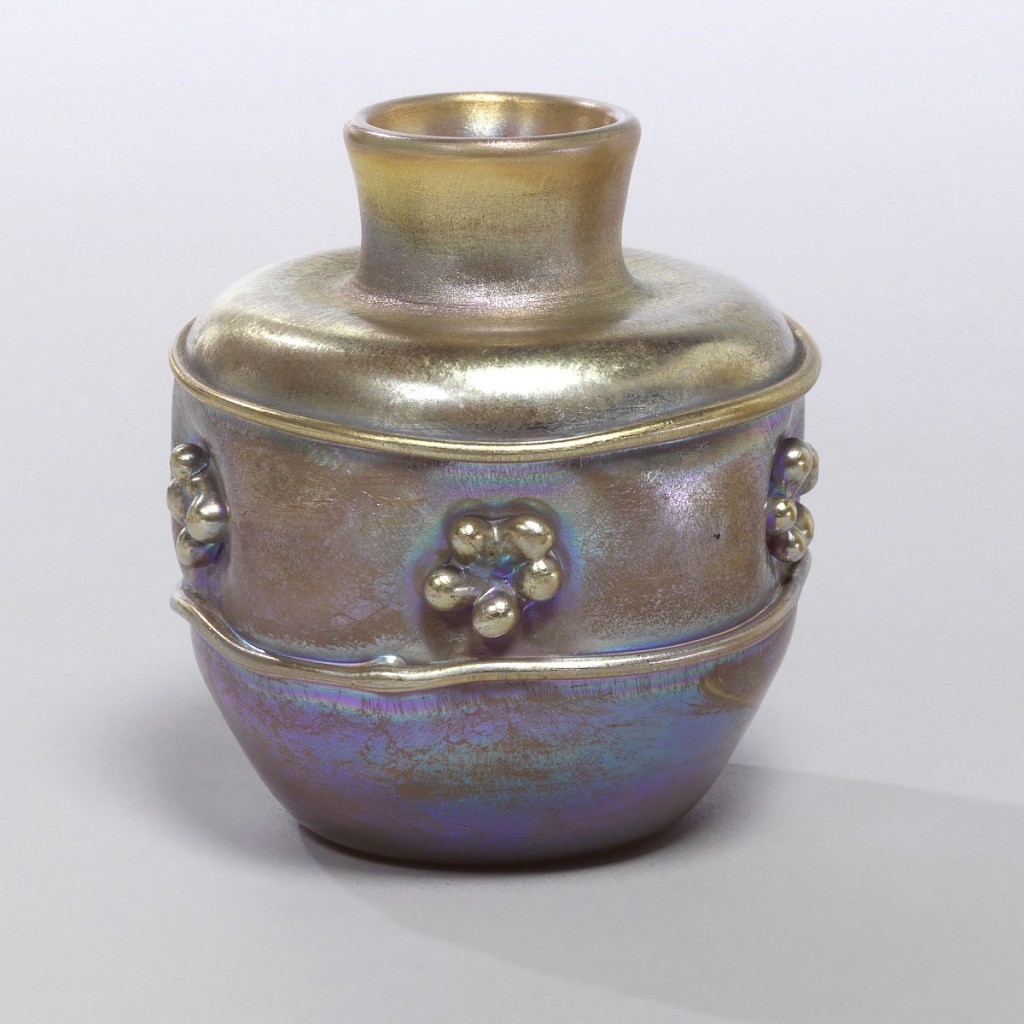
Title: Vase
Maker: Louis Comfort Tiffany, American, 1848–1933
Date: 1900–10
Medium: Favrile glass
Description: Iridescent blue, purple and green glass. Free-blown ovoid shape with flattened shoulders. Short neck, about one third diameter of body, flares slightly. Body decorated in upper half with bands of five rosettes composed of five applied drop petals each, in depressions, and entire band is edged by applied thread at upper and lower edges.